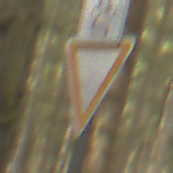
Verkehrszeichen: VorfahrtGewaehren
Zusatzzeichen oben: RichtungsangabeDurchPfeile9
Umgebung: Outdoor, Nature
Tageszeit: MorningAfternoon
Wetter: Overcast
Licht: Natural
Jahreszeit: Winter
Kontrast: LowContrast